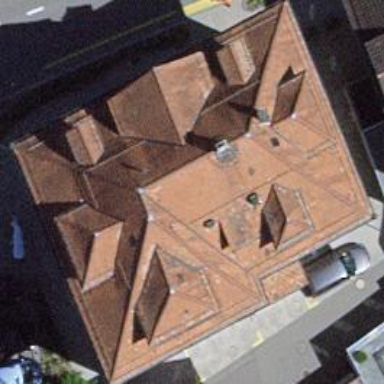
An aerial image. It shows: Town hall building.